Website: macys
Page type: gifting
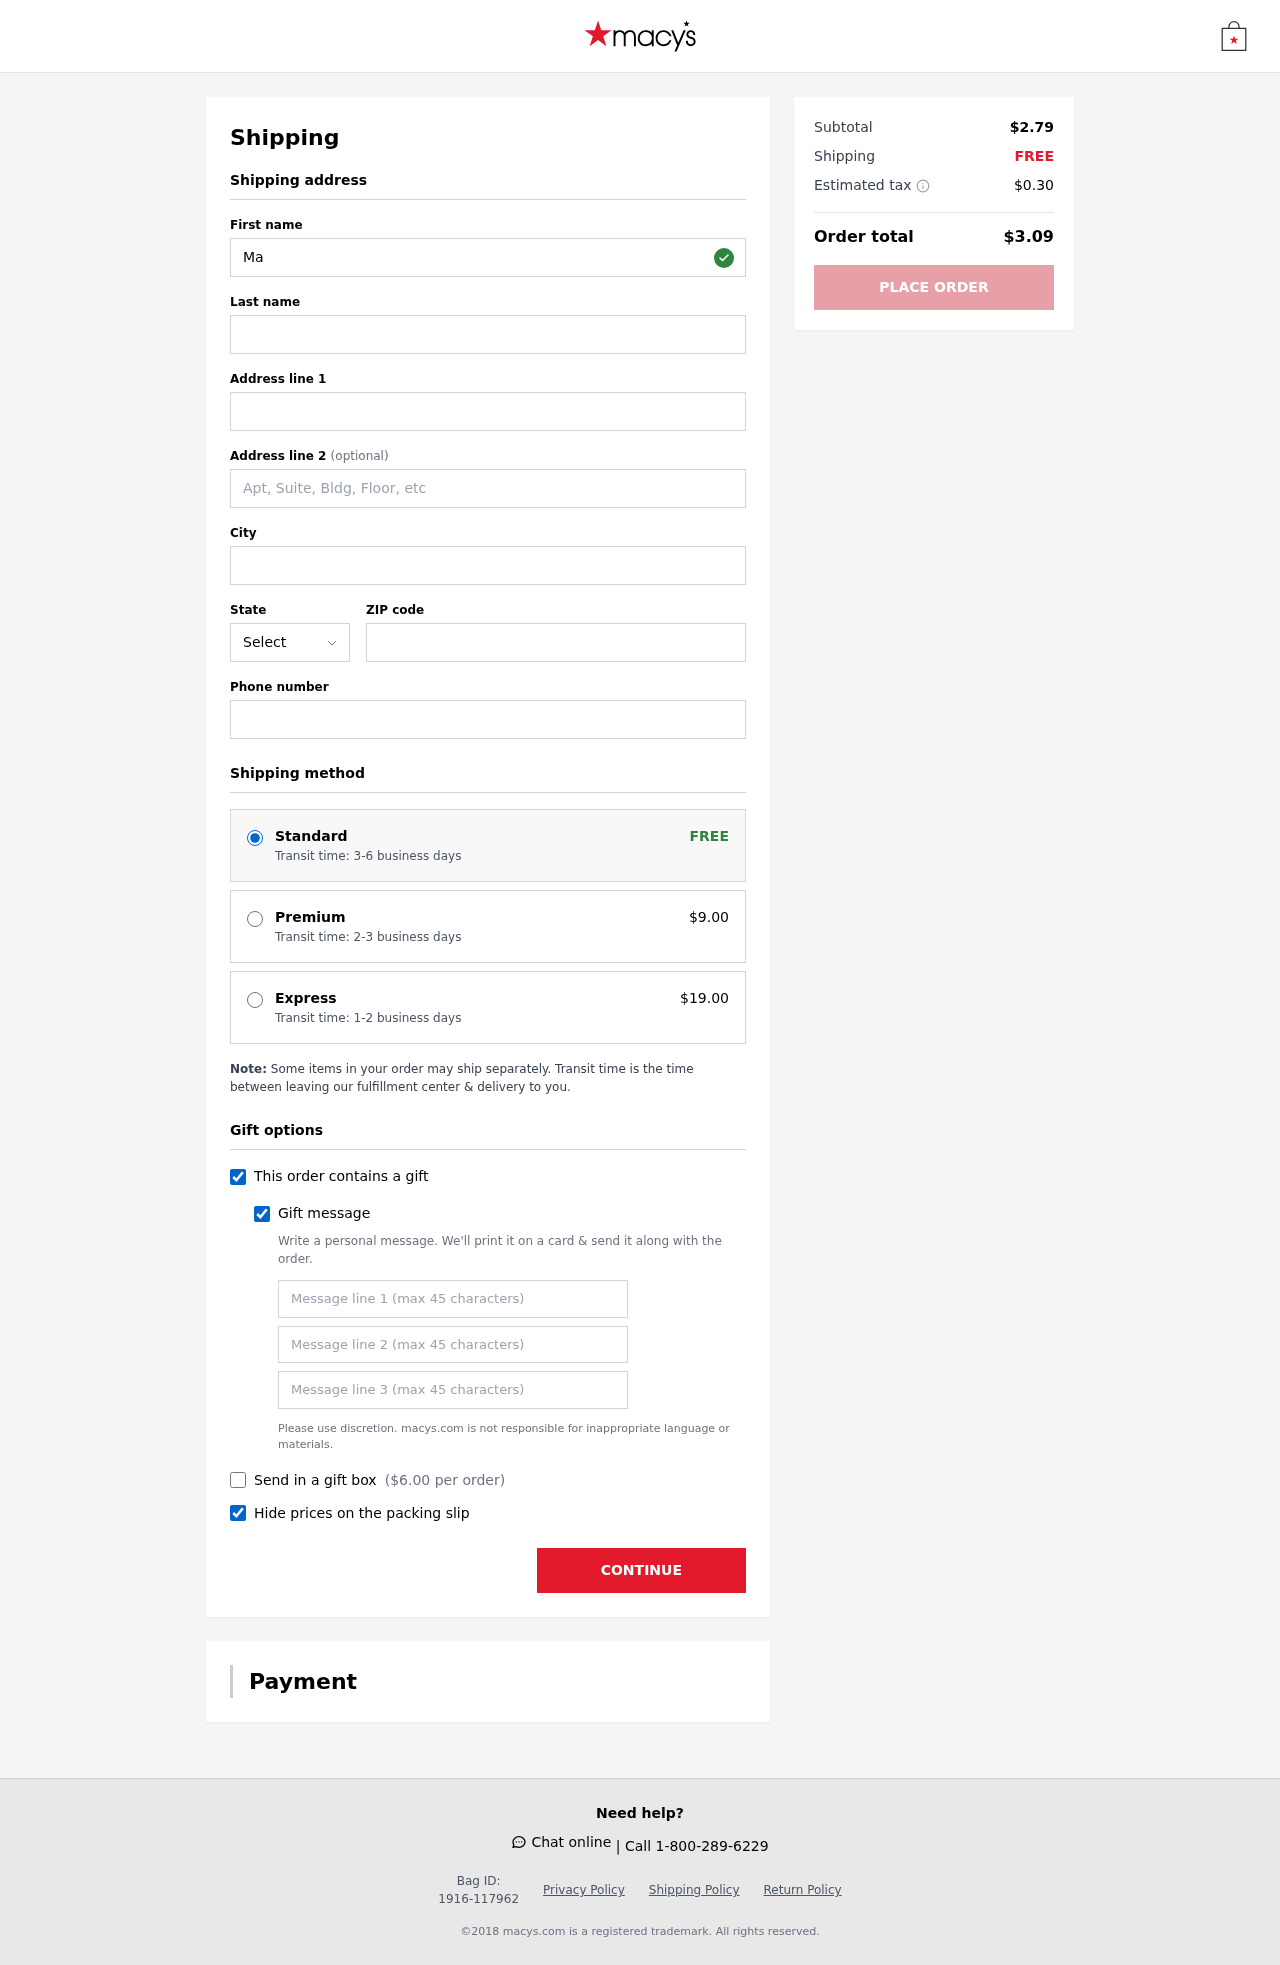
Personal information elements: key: PII_STATE_ABBR
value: GA
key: PII_FIRSTNAME
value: Mario
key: PII_LASTNAME
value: Hanson
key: PII_STREET
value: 06700 April Route
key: PII_CITY
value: Jacobburgh
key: PII_POSTCODE
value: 32743
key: PII_PHONE
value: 9003272221
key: PII_GIFT_MESSAGE
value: Hey Michael! I thought you could use a little sunshine, so I grabbed you this tropical fruit cup to brighten your day. Hope it adds a splash of sweetness to whatever you’re up to!  Mario
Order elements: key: ORDER_SHIPPING_STANDARD
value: Transit time: 3-6 business days
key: ORDER_SHIPPING_PREMIUM
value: Transit time: 2-3 business days
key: ORDER_SHIPPING_PREMIUM_PRICE
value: $9.00
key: ORDER_SHIPPING_EXPRESS
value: Transit time: 1-2 business days
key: ORDER_SHIPPING_EXPRESS_PRICE
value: $19.00
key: ORDER_GIFT_BOX_PRICE
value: $6.00
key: ORDER_SUBTOTAL
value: $2.79
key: ORDER_SHIPPING_COST
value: FREE
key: ORDER_TAX
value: $0.30
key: ORDER_TOTAL
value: $3.09